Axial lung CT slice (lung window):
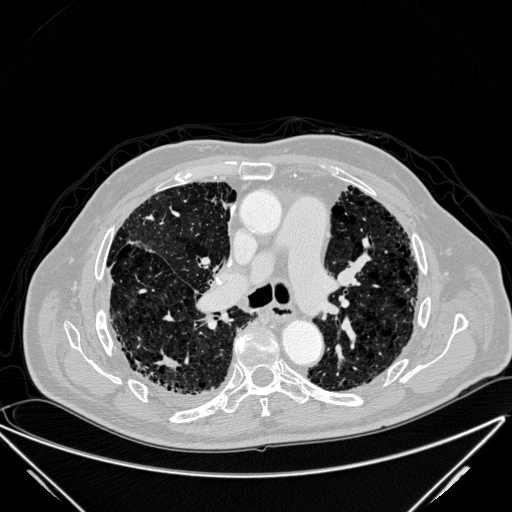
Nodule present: yes
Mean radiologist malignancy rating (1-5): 4.25